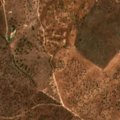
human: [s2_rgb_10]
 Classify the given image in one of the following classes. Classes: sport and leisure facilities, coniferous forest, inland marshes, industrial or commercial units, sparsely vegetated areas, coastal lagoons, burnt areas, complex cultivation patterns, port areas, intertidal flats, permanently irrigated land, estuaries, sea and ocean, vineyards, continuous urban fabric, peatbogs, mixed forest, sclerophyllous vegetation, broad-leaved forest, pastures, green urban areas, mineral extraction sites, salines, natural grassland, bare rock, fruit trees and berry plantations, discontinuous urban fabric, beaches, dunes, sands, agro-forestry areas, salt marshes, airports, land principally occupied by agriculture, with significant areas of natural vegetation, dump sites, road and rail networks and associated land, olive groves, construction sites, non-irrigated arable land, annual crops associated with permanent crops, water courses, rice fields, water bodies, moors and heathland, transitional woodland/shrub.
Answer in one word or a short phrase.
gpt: olive groves, agro-forestry areas